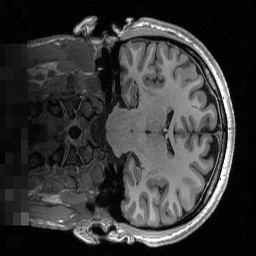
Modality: T1w
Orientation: coronal
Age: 33
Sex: male
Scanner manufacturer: siemens
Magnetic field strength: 3 T
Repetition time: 2.53 s